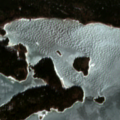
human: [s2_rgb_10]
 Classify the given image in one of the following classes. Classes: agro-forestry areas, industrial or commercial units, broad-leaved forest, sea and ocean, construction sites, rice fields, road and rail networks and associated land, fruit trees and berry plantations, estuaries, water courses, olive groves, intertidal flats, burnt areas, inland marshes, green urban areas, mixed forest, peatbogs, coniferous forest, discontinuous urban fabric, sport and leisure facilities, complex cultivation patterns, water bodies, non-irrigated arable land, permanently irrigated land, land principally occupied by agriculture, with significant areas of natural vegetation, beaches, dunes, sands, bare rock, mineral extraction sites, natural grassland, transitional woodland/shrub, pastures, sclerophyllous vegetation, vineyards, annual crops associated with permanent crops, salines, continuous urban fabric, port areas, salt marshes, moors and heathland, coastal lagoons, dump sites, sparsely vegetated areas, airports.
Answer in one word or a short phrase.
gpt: coniferous forest, mixed forest, sea and ocean